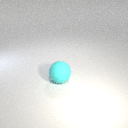
large cyan rubber sphere